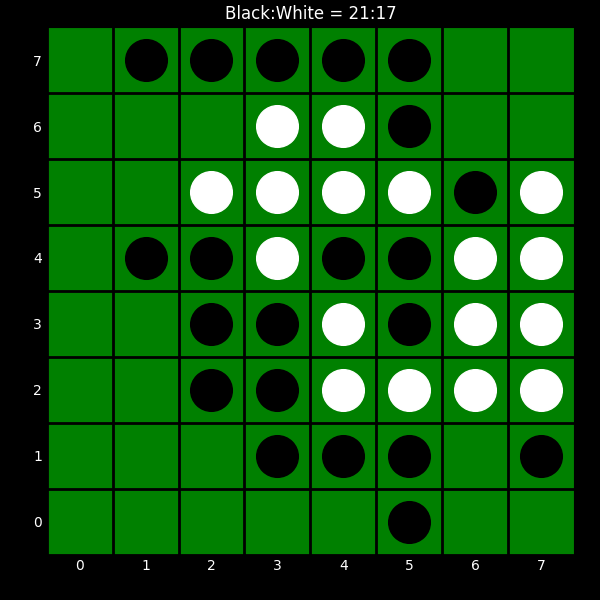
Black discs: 21
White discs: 17